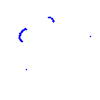
Particle: kaon